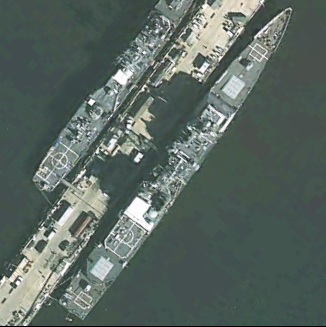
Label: cruiser